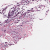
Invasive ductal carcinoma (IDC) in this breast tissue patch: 0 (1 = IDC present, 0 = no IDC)